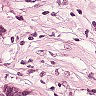
Metastatic tissue present: yes